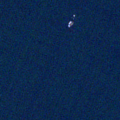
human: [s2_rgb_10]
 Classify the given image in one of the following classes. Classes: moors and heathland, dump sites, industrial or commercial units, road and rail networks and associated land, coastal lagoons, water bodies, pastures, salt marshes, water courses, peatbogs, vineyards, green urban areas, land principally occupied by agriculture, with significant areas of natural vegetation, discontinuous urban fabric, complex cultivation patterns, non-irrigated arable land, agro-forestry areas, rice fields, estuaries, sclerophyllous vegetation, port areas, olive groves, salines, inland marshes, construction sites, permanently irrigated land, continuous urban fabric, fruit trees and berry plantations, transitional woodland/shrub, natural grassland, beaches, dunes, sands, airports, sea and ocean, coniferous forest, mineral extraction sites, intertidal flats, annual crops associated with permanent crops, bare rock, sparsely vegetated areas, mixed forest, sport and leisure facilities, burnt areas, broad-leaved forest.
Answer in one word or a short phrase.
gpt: sea and ocean